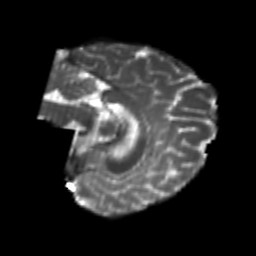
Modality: T2w
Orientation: sagittal
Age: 25
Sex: female
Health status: healthy
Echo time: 0.074 s